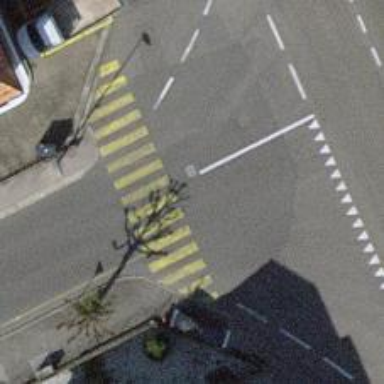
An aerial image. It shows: Uncontrolled and marked road crossing.